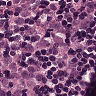
Metastatic tissue present: yes